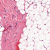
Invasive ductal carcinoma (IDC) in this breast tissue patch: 0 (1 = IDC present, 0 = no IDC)